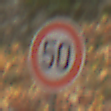
Verkehrszeichen: Geschwindigkeit50
Umgebung: Outdoor, Nature
Tageszeit: MorningAfternoon
Wetter: Overcast
Licht: Natural
Jahreszeit: Autumn
Kontrast: LowContrast